Question: list.component
'''
import { Component, OnInit } from '@angular/core';
import { Todo } from '../model/todo';
import { TodoDetailComponent } from './detail.component';
import { TodoService } from '../service/todo.service';
@Component({
selector: 'my-todos',
styleUrls: ['/app/todo/styles/list.css'],
templateUrl:'/app/todo/templates/list.html',
directives: [[TodoDetailComponent]],
providers: []
})
export class ListComponent implements OnInit {
public todos: Todo[];
title = 'List of Todos';
selectedTodo: Todo;
newTodo: string;
constructor(private todoService: TodoService) {
}
ngOnInit() {
this.getTodos();
}
addTodo() {
this.todoService.addTodo(this.newTodo).then(
todos => this.todos = todos
);
}
getTodos() {
TodoService.getTodos().then(
todos => this.todos = todos
);
}
onSelect(todo: Todo) {
this.selectedTodo = todo;
}
}
'''
todo.service
'''
import { Injectable } from '@angular/core';
import { Todo } from '../model/todo';
import { TODOS } from './mock-todos';
@Injectable()
export class TodoService {
static getTodos() {
return Promise.resolve(TODOS).then(
todos => todos
);
}
getTodo(id: number) {
return Promise.resolve(TODOS).then(
todos => todos.filter(todo => todo.id === id)[0]
);
}
addTodo(task: string) {
return Promise.resolve(TODOS).then(
todos => todos.push(new Todo(TODOS.length+1, task))
);
}
}
'''
I get this error when calling 'addTodo()' from the component:

I have gone over it several time and still have no clue what's going on.
Here's the definition of 'TODOS':
'''
import { Todo } from '../model/todo';
export var TODOS: Todo[] = [
{ id: 1, task: 'Do something' },
{ id: 2, task: 'Do something else' }
];
'''
I have a button that triggers the 'addTodo()' in the template.
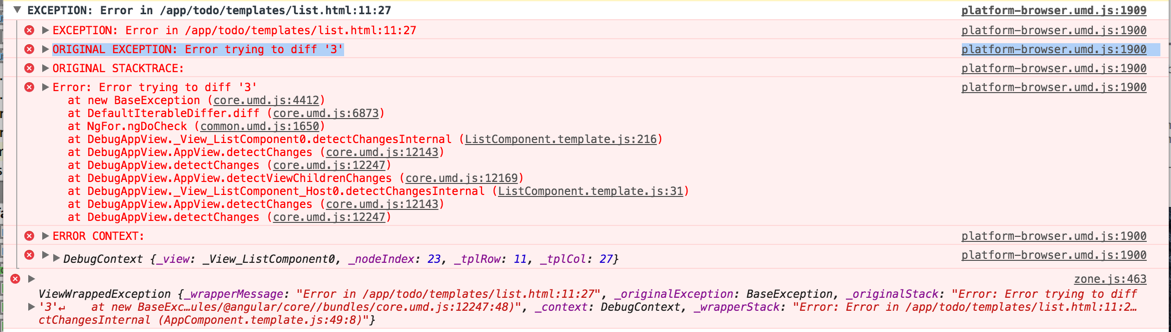
Answer: Angular uses that diffchecker - to verify the items the list had and what items were added to it.
The error happens because you probably are trying to iterate over (using '*ngFor', for instance) the number '3', something that is not a collection.
In other words, from the error message, your variable that should be a collection is the value '3'.
# Your case
Since the exception is thrown when you call 'ListComponent#addTodo()':
'''
public todos: Todo[];
...
addTodo() {
this.todoService.addTodo(this.newTodo).then(
todos => this.todos = todos
);
}
'''
You are probably assigning the value '3' to 'this.todos' at 'todos => this.todos = todos'.
Knowing the above, we have to find out why your service is returning '3' as result of a call to its 'addTodo()'.
Taking a look at 'TodoService#addTodo()':
'''
addTodo(task: string) {
return Promise.resolve(TODOS).then(
todos => todos.push(new Todo(TODOS.length+1, task))
);
}
'''
You'll notice that the method is actually returning the result of the 'push()' - which is the length of the array after the push. And since it adds one element to the 'TODOS' mock array, it will have three elements after the push, thus returning '3'.
# Fix
To make it all work, assign a collection to the variable used at the '*ngFor', not the number '3'.
In your case, since the value assigned to it is the one returned by the service, simply make it return the array:
'''
addTodo(task: string) {
return Promise.resolve(TODOS).then(
todos => {
todos.push(new Todo(TODOS.length+1, task));
return todos; /// ------------- added this line
}
);
}
'''